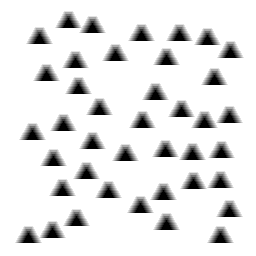
Squares: 0
Triangles: 40
Stars: 0
Total shapes: 40